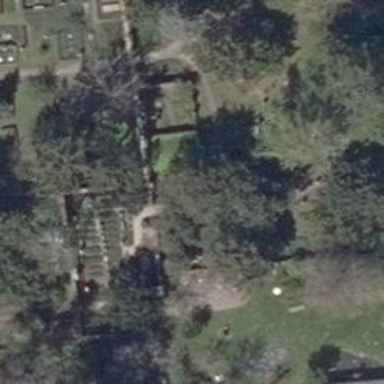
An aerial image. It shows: Tomb in historic cemetery.